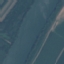
Land use / land cover: River